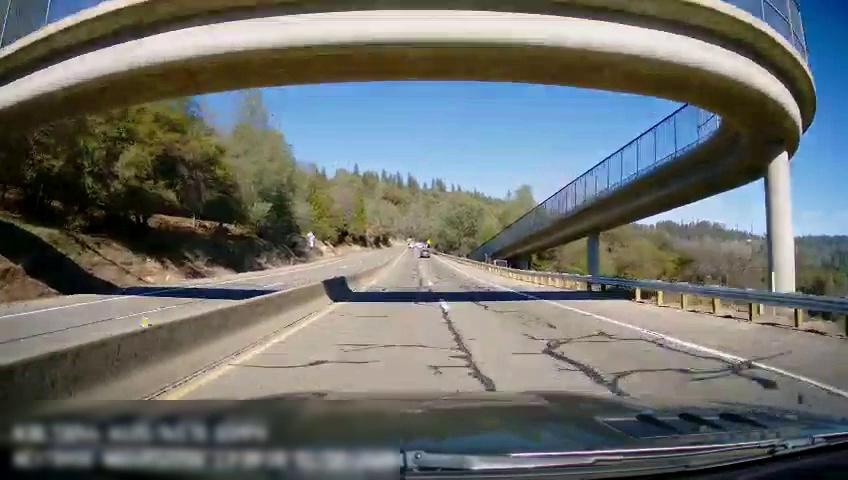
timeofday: Day
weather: Sunny
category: Drivable Space
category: Drivable Space
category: Vehicles | SUV
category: Lanes | Opposite Lane
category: Lanes | Opposite Lane
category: Lanes | Current Lane
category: Lanes | Current Lane
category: Lanes | Alternate Lane